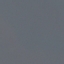
Label: SeaLake